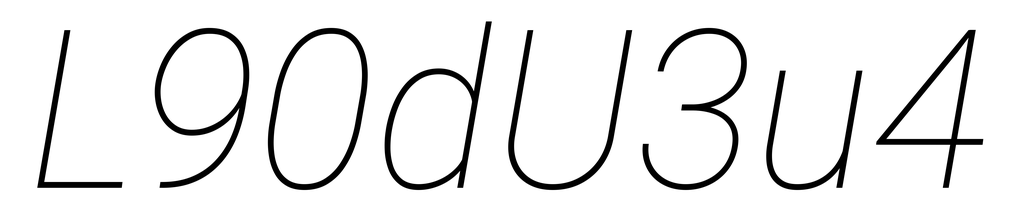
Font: Roboto-Italic_Thin_Italic